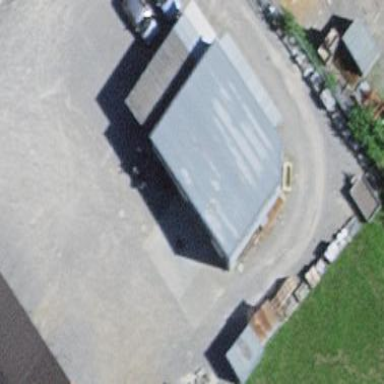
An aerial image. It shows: Warehouse.